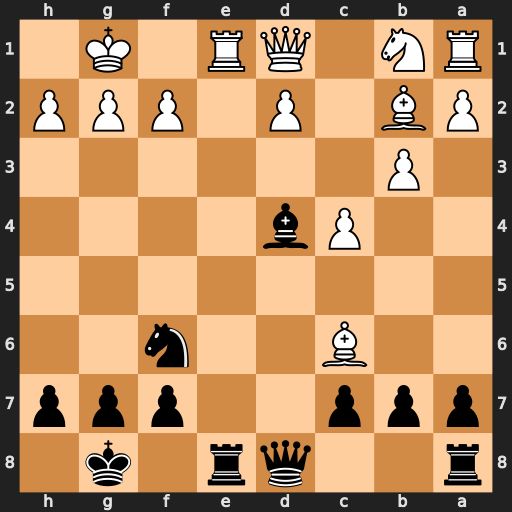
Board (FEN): r2qr1k1/ppp2ppp/2B2n2/8/2Pb4/1P6/PB1P1PPP/RN1QR1K1
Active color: b
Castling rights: -
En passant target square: -
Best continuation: Rxe1+ Qxe1 Bxb2